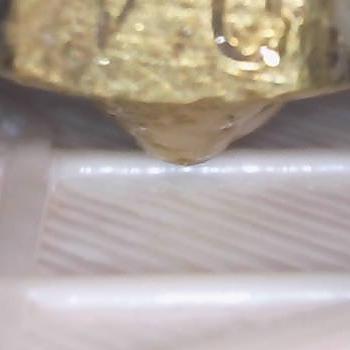
Flow rate: 224%